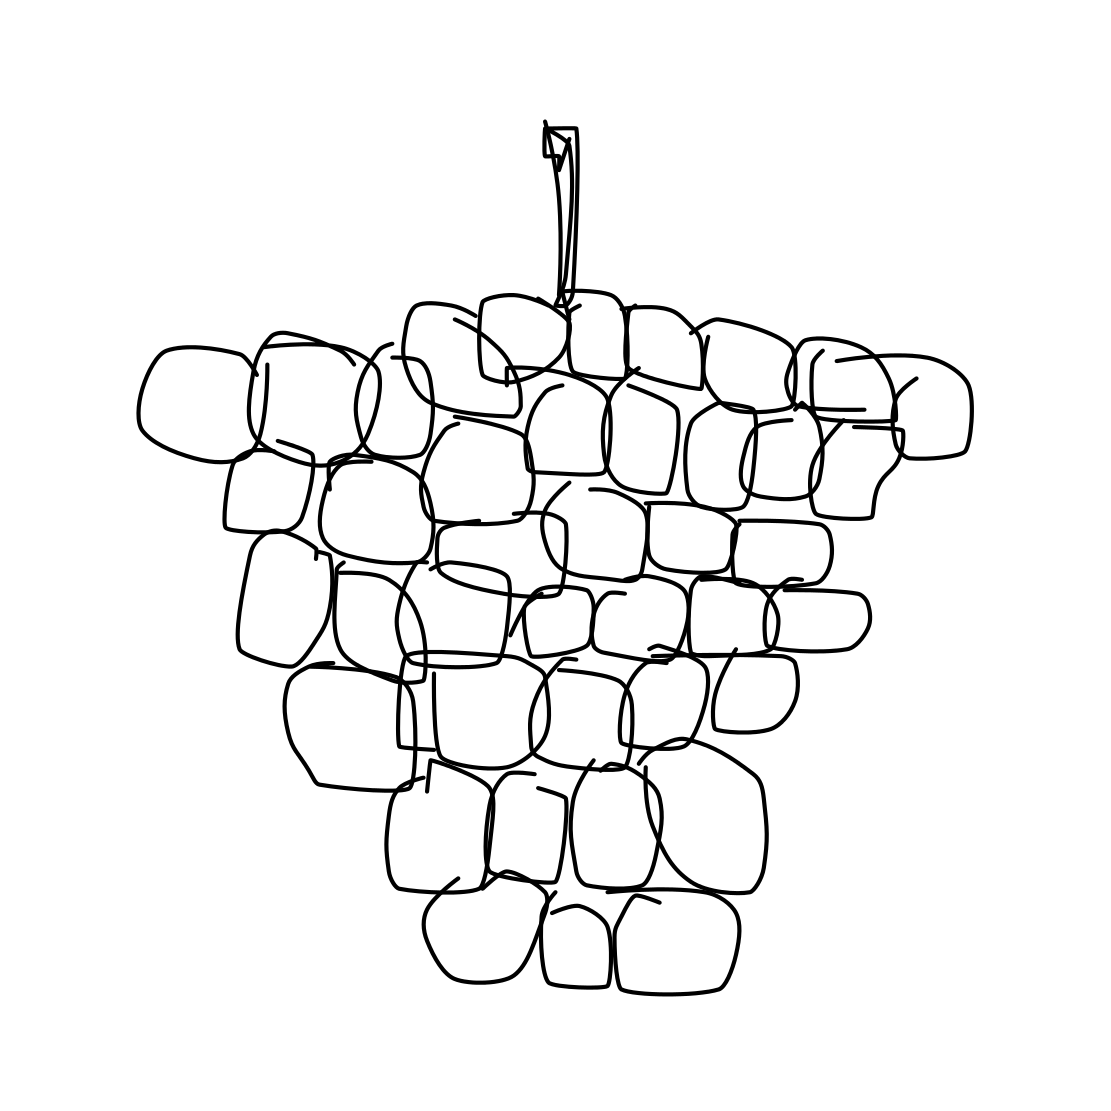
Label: grapes